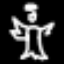
Label: angel